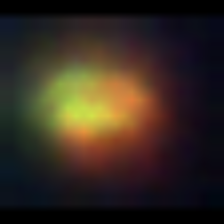
Taxon: NanoPlankton
Group: Other